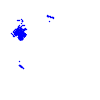
Particle: electron